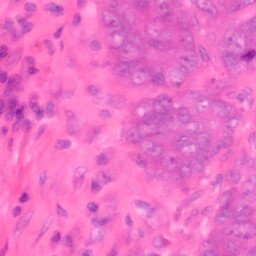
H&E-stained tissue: Colon